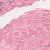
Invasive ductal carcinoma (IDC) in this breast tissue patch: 0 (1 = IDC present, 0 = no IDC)